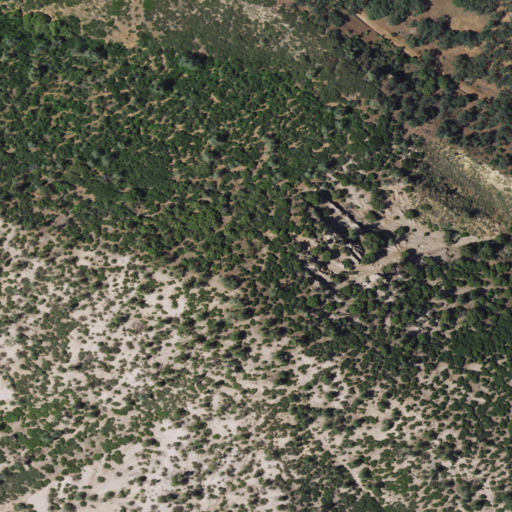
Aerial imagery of mountain in California named Andrews Peak containing shrub, mixed forest, and evergreen forest